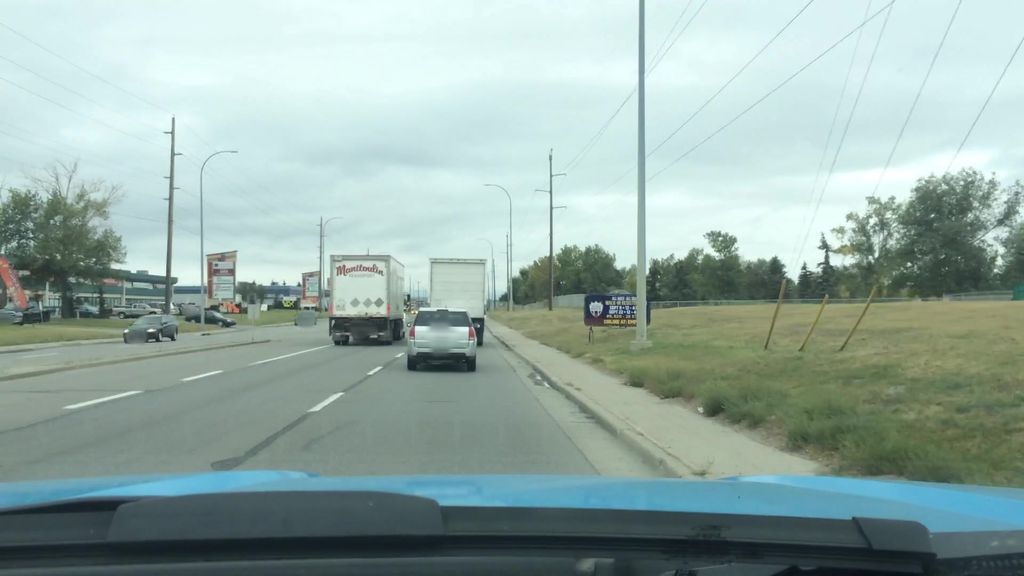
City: calgary